Field crop: maize
Growth stage: 2
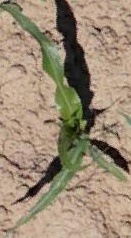
Species: maize